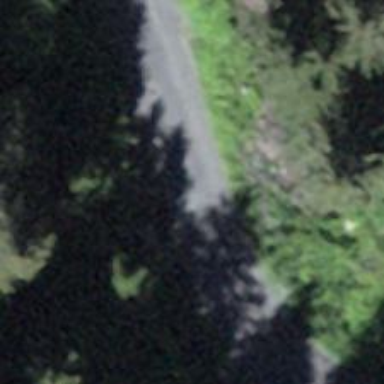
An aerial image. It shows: Unpaved unclassified road.